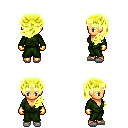
a pixel art fantasy rpg character, female body template, human, tanned skin, green robe, teal pants, gold princess hairstyle, gold gloves, white slippers, four views (front, back, left, right), 2x2 character sprite sheet, small pixel art, hard edges, no anti-aliasing